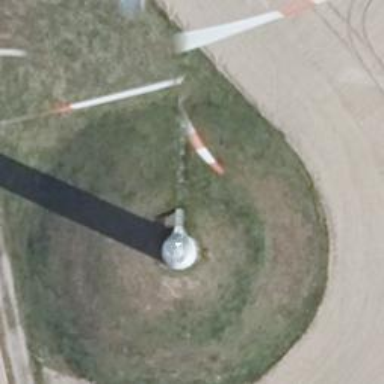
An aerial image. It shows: Wind power generator with horizontal axis wind turbine manufactured by Vestas.